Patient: sex F, age 70
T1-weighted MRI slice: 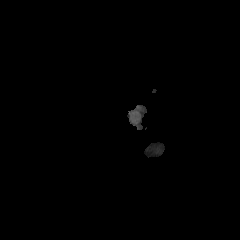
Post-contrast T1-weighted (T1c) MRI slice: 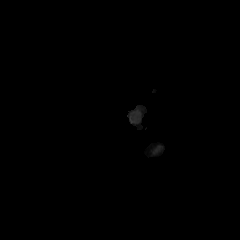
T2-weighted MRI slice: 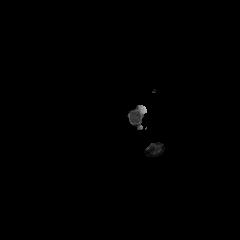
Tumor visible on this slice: no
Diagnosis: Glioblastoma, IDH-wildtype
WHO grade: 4